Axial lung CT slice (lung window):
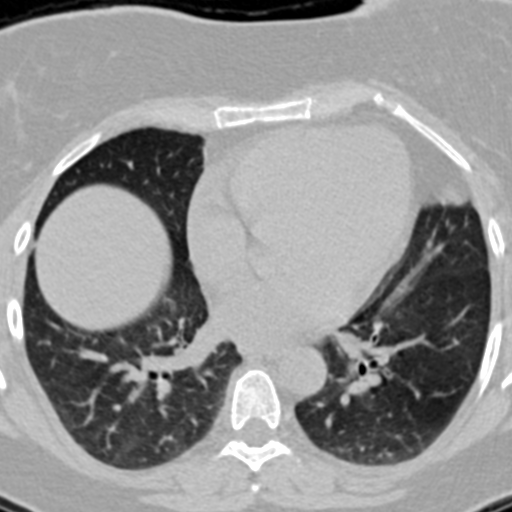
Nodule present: no